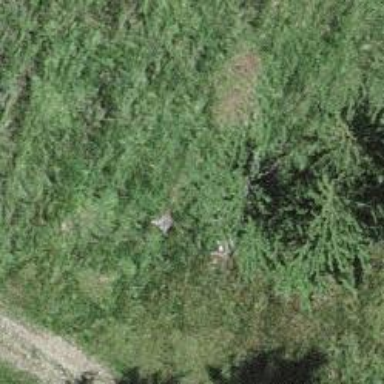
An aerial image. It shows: Evergreen needle-leaved tree.